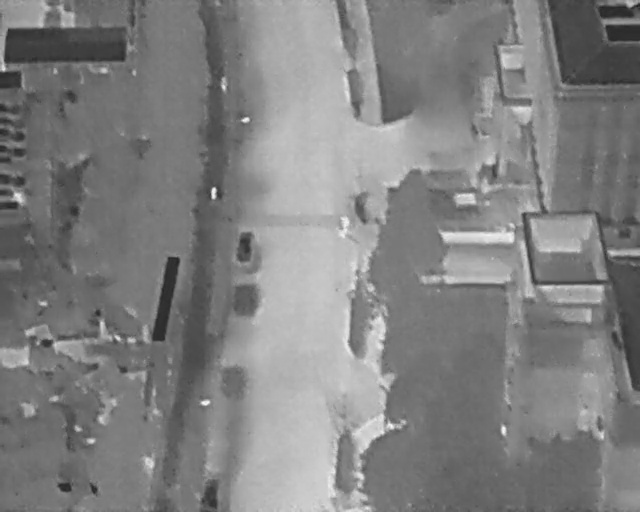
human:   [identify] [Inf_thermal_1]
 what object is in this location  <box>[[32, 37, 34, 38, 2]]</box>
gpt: <ref>1 small person at the center</ref>

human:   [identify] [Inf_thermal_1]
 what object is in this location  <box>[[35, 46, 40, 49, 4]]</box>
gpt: <ref>1 small car at the center</ref>